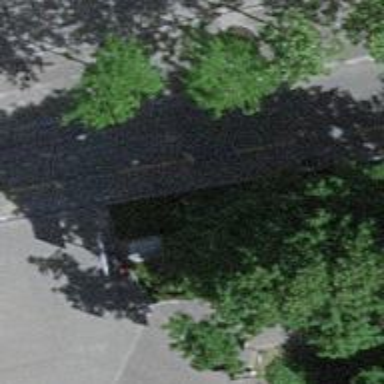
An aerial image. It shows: Street cabinet.